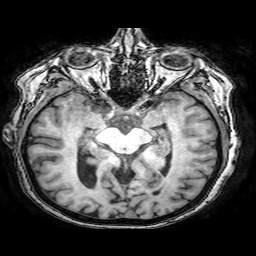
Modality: T1w
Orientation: coronal
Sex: female
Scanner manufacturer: philips
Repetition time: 0.008201 s
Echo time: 0.00379 s